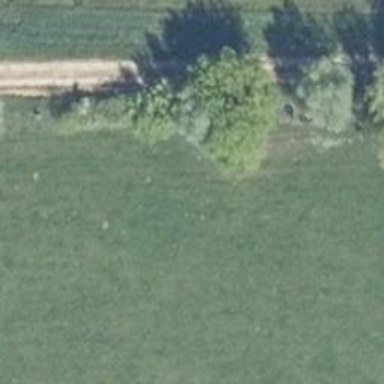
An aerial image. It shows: Broadleaved tree in natural setting.